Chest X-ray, AP view. Patient: 57 years old, sex F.
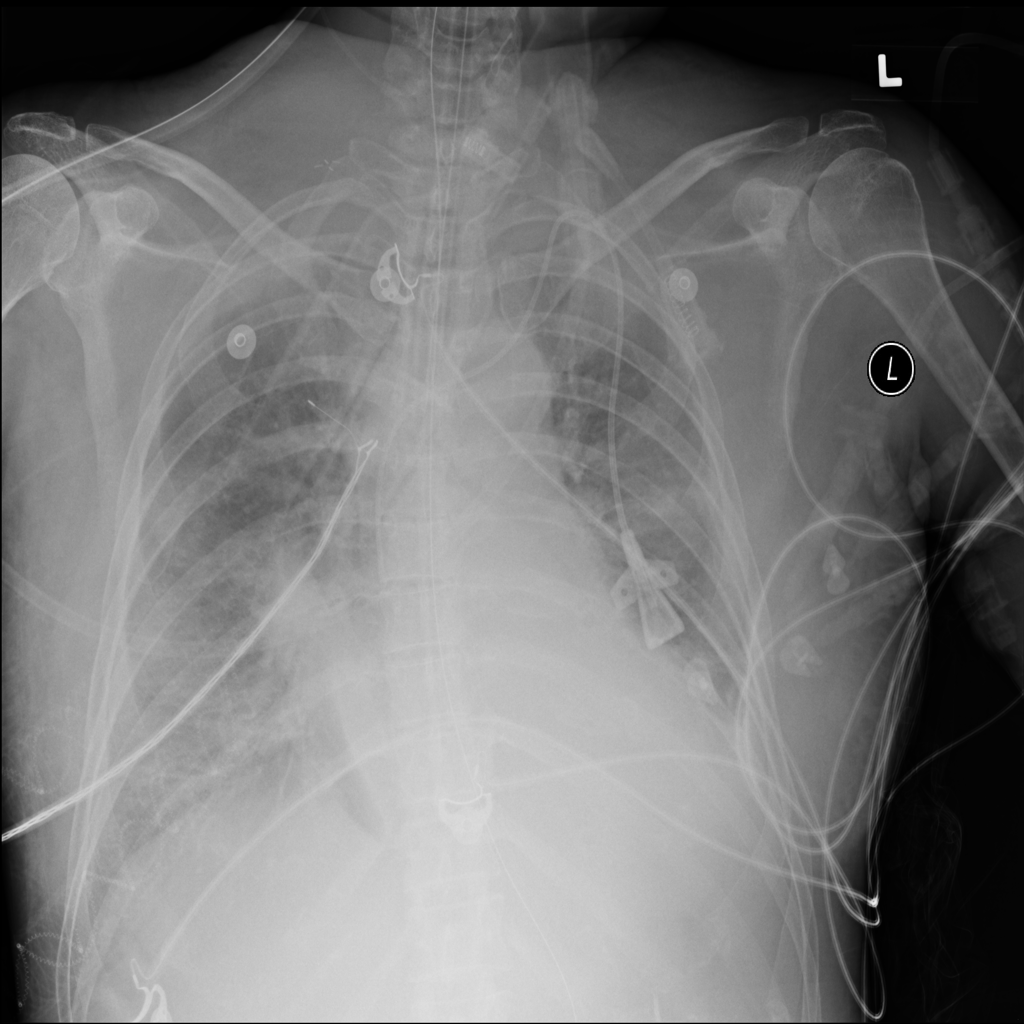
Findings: Effusion, Infiltration